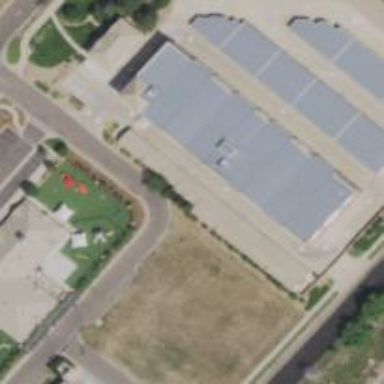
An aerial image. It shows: Storage rental shop.